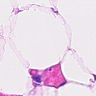
Metastatic tissue present: no